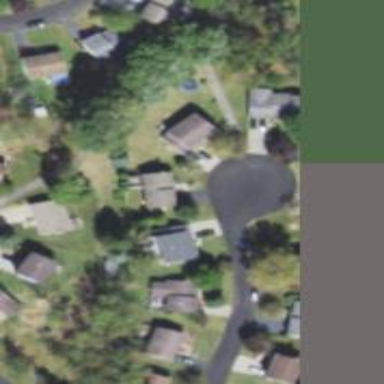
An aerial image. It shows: Simple house.